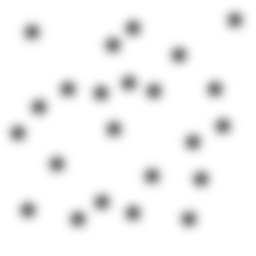
Squares: 0
Triangles: 0
Stars: 23
Total shapes: 23